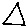
Label: triangle